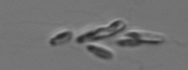
Label: Dinobryon